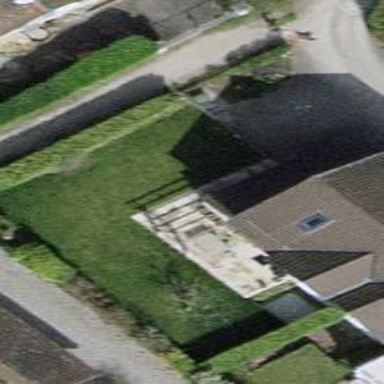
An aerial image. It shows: Garden surrounded by fence.